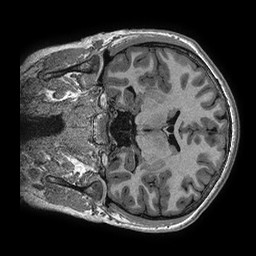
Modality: T1w
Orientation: coronal
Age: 14
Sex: male
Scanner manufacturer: ge
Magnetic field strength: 3 T
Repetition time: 0.006952 s
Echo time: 0.00292 s